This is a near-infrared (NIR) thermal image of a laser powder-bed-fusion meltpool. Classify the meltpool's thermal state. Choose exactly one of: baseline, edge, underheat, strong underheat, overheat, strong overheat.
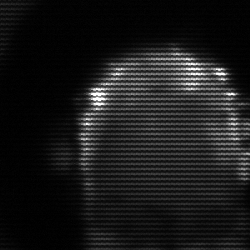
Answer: baseline